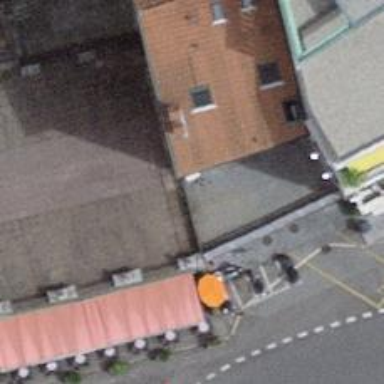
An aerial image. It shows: Clothing store.